The plot is a Morlet-wavelet scalogram of a rotor-rig vibration measurement. Based on the visible evidence, which rotor condition applies: normal, misalignment, unbalance, looseness?
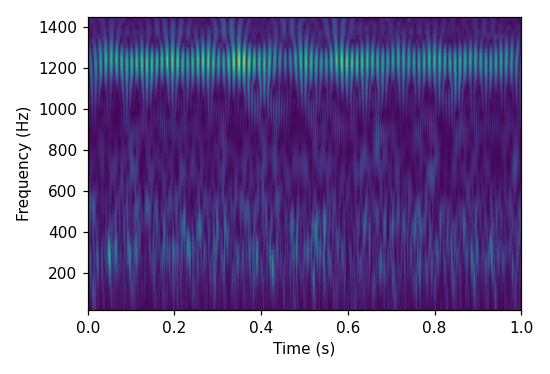
Answer: misalignment